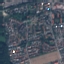
Land use / land cover: Residential